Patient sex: M
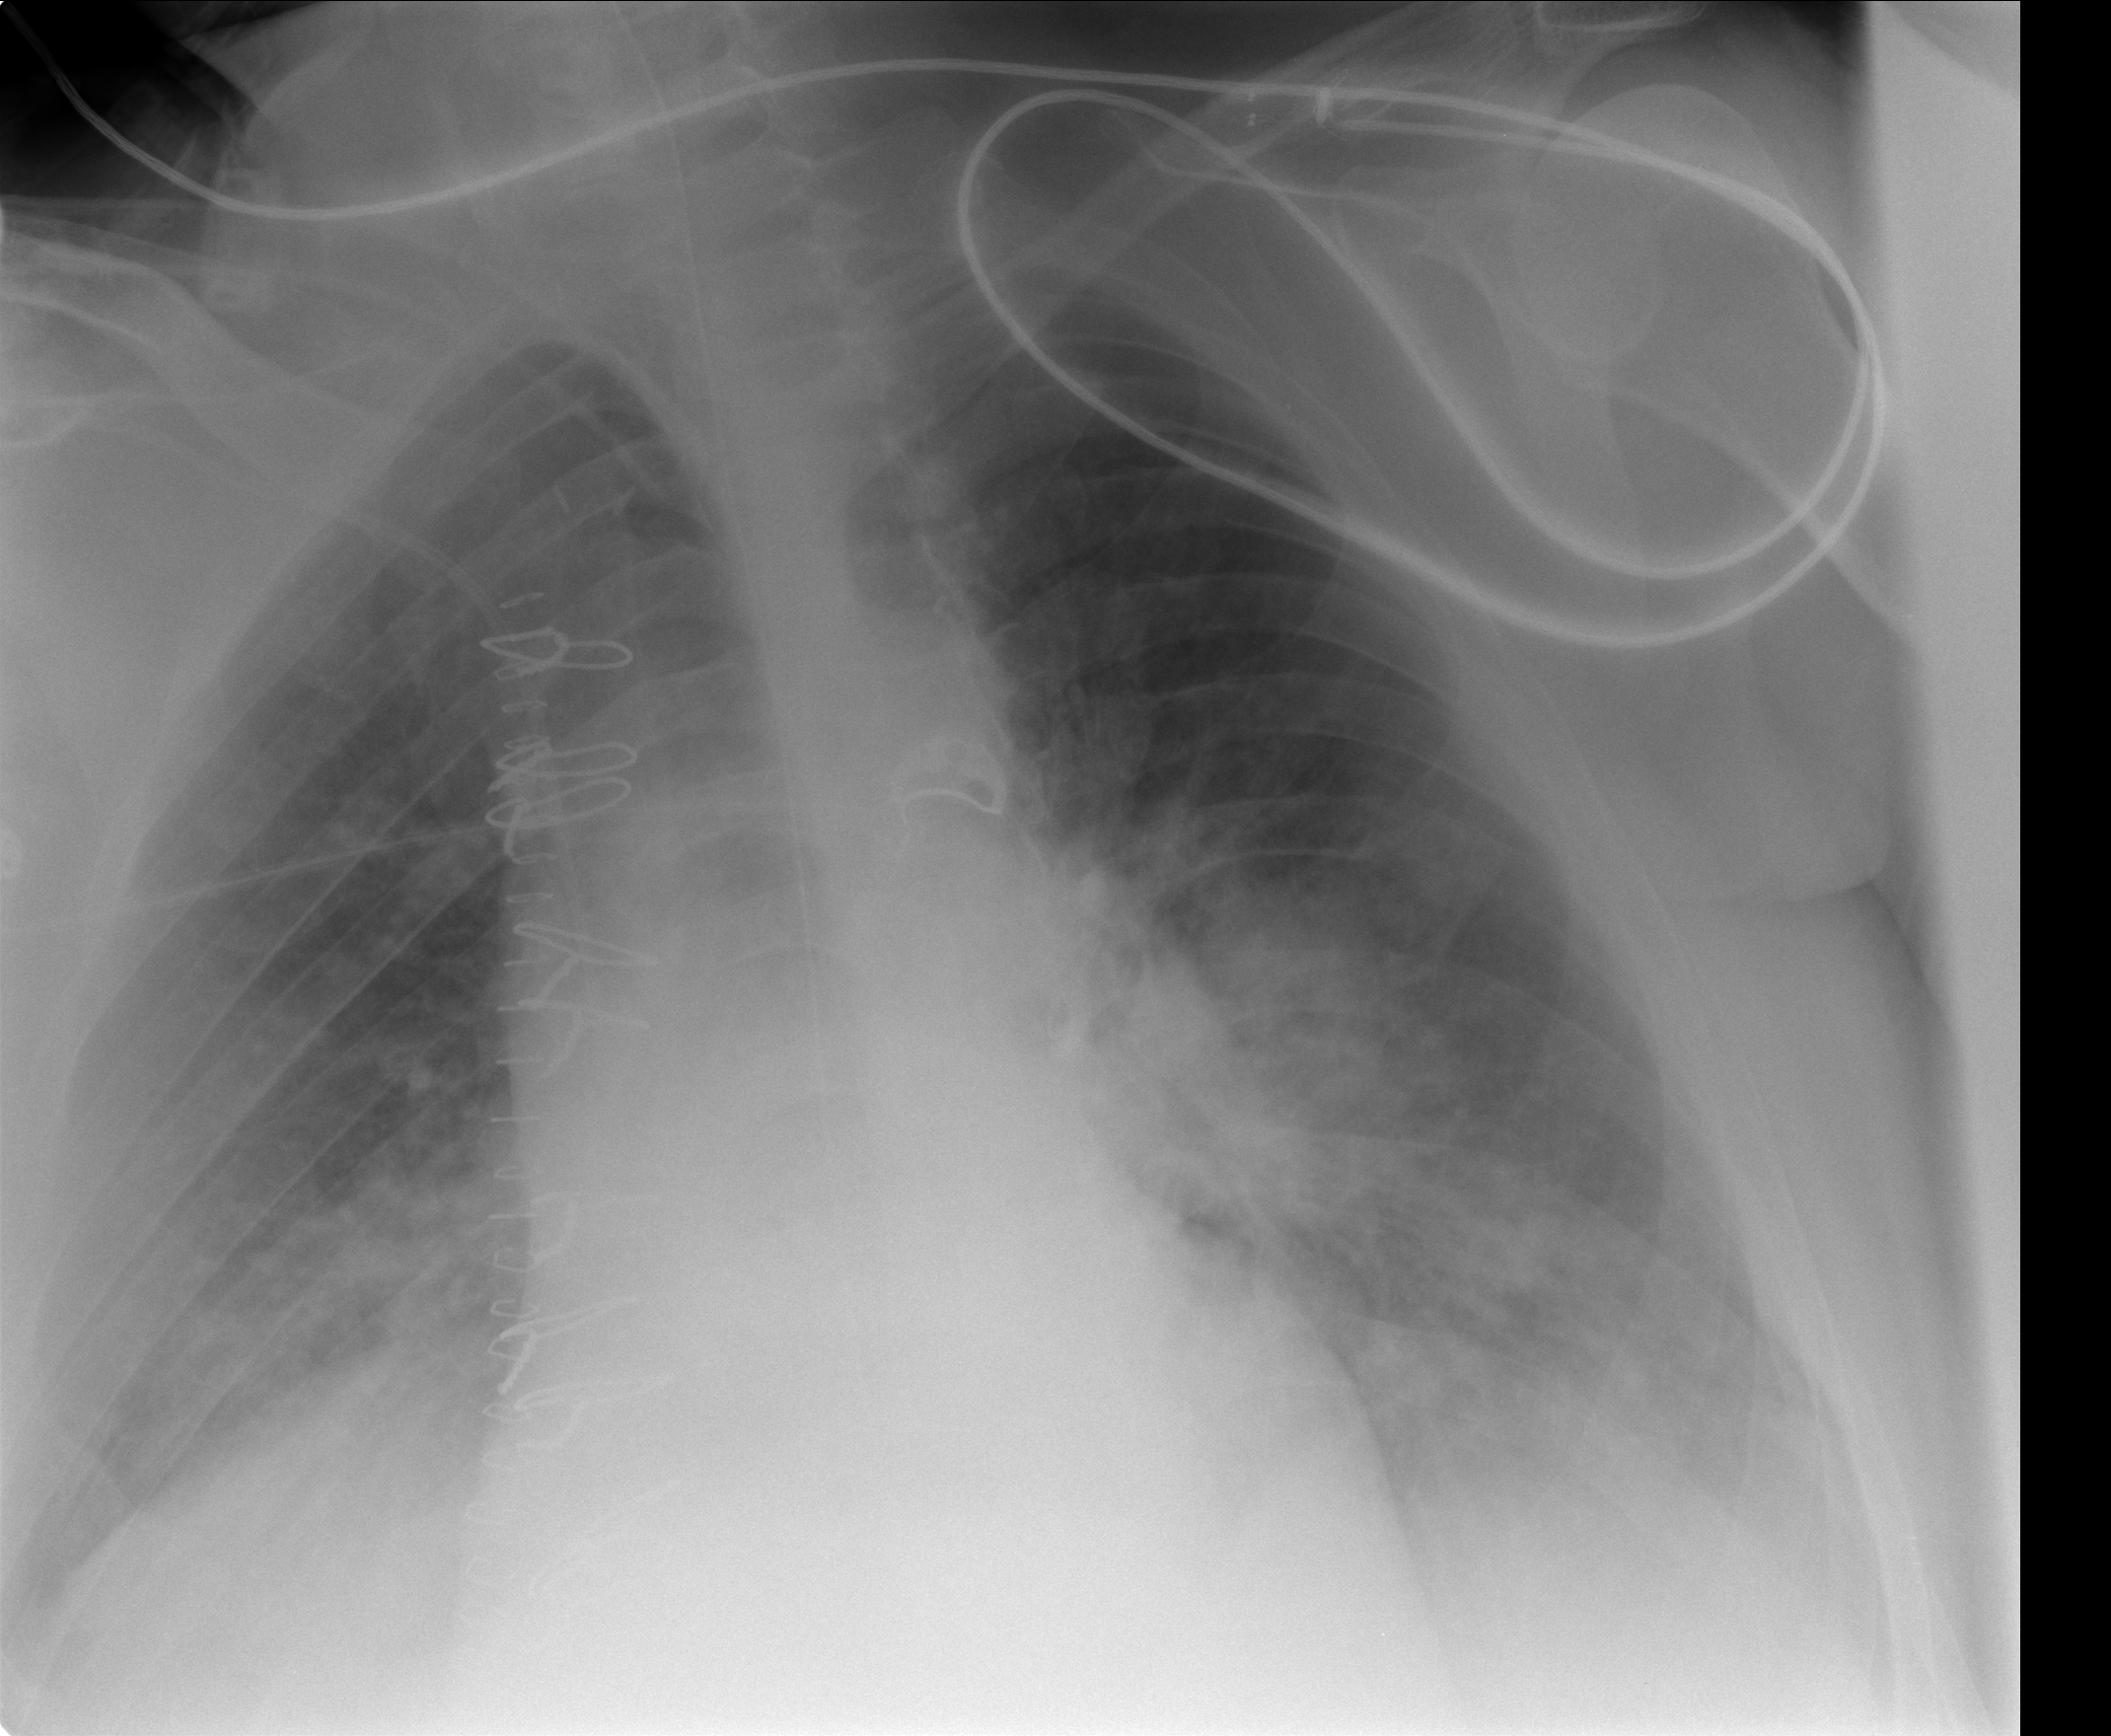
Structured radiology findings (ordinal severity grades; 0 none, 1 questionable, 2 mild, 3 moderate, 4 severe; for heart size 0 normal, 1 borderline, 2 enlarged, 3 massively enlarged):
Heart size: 0
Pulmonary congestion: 0
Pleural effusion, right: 2
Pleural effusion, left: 2
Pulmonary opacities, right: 1
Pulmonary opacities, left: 2
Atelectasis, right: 2
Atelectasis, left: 2